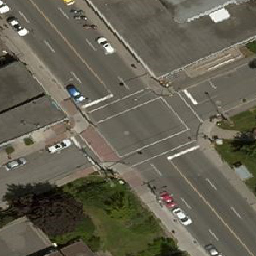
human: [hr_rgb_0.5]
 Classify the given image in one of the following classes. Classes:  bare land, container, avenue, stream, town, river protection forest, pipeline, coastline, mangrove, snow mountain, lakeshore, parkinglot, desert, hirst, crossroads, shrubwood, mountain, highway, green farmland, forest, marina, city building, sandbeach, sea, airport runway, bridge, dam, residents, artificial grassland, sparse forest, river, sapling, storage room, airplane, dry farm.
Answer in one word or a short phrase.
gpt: crossroads